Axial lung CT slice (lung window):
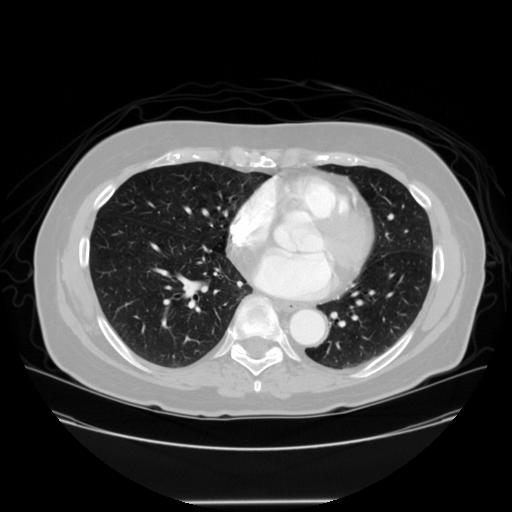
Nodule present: no